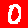
Digit: 0